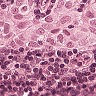
Metastatic tissue present: yes